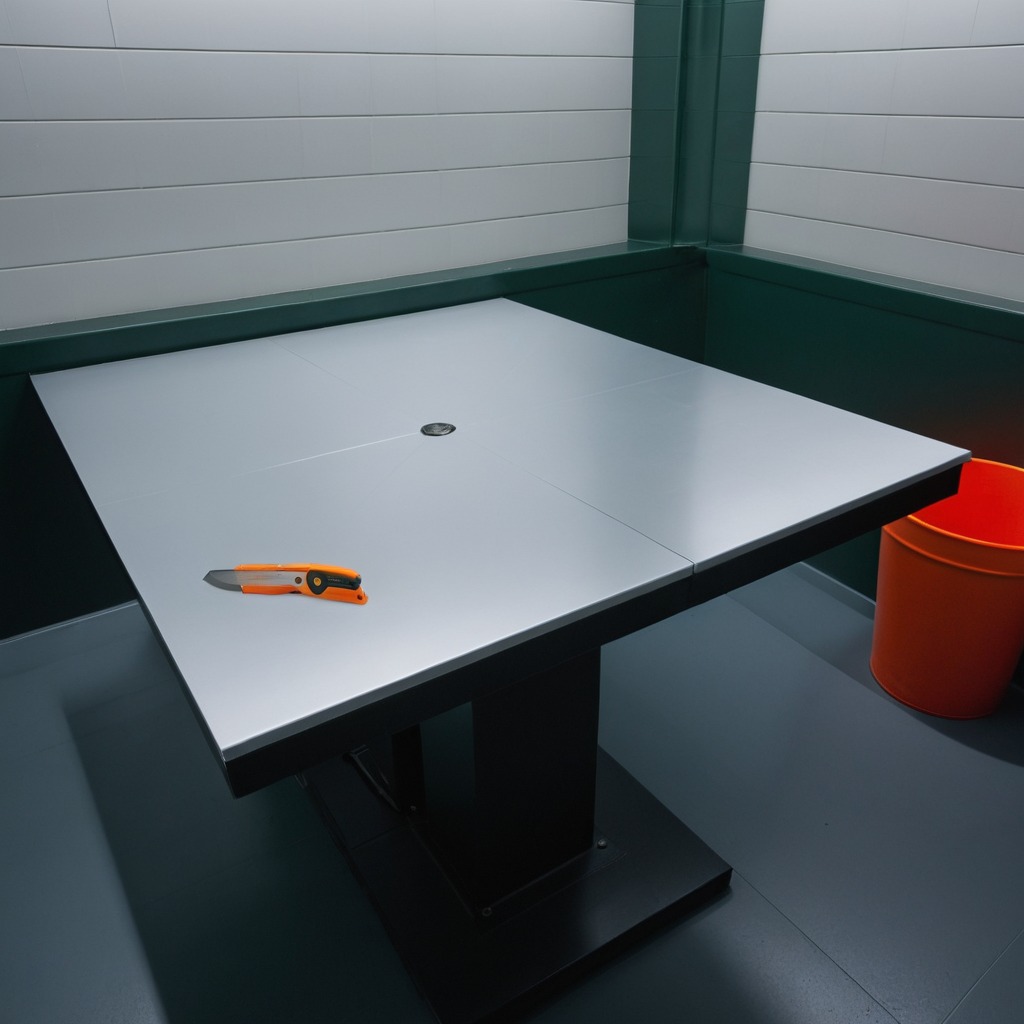
A utility knife is lying on a clean empty table in a railway signal maintenance room lit by harsh overhead fluorescents photorealistic surface textures crisp shadows high dynamic range